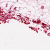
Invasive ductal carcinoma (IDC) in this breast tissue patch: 0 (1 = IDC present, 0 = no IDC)